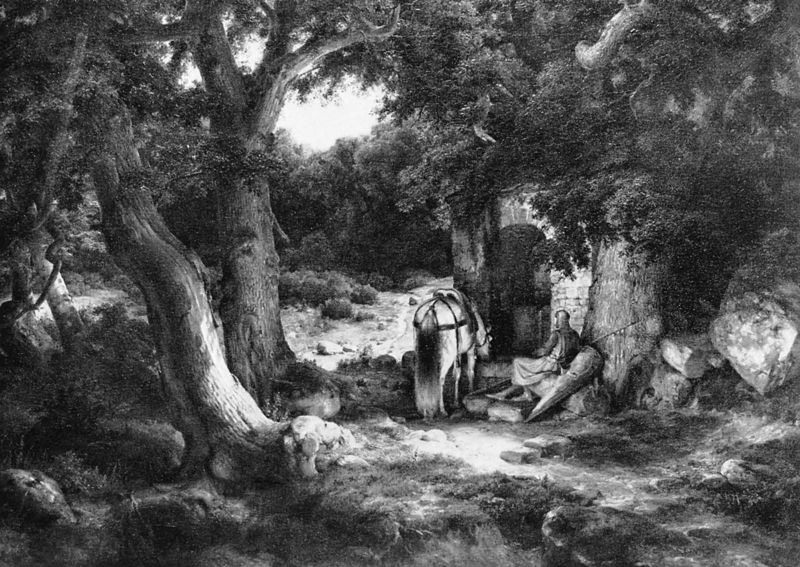
Titel: Eichenwald mit einem an einem Brunnen rastenden Ritter
Künstler: Carl Friedrich Lessing
Schlagwörter: baum, blätter, felsen, gemälde, laub, mann, schatten, weiß, bäume, landschaft, sitzen, äste, licht, schwarz, tür, zeichnung, gras, haus, rasen, weg, wiese, trinken, stein, steine, bild, wache, baumstamm, natur, stamm, busch, wald, brunnen, pferd, sattel, schweif, ruhe, bogen, fels, ziegel, pause, rast, romantik, stämme, lanze, tor, eingang, schild, ruine, scheune, torbogen, moos, lichtung, druck, schwarz weiß, soldat, waffe, ruinen, helm, ritter, rüstung, ziegelsteine, ross, dickicht, rinde, tränke, eiche, schattig, tempel, speer, verließ, schwind, bau, rasten, pilze, schwin, wartet, riter, wart, ba'ume, pfanlenzen